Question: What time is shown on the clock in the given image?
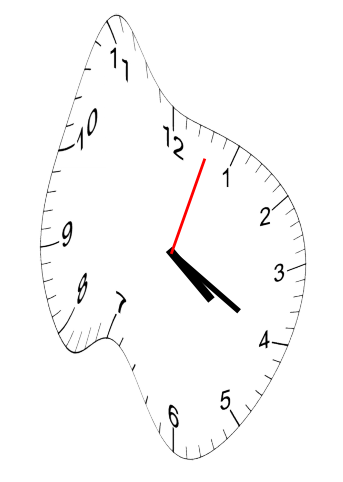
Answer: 04:20:03